Question: I am trying to create a music player/centre online.
I have a player that plays the music and displays the current track:

As you can see from th title of the song it is too long for the div. What i would like to do is scroll the text and reset it an rescroll etc.
I have attempted this with the below code:
html:
'''
<div id="top-bar">
<div id="player-container">
<div id="player">
<div id="level1">
<div class="current-track"><h1><span id="title">Party All Night (Sleep All Day) -</span> Sean Kingston</h1></div>
<div class="add-to-playlist"></div>
<div class="share"></div>
</div>
<div class="clearfix"></div>
<div id="level2">
<div class="current-time">0:00</div>
<div class="progress"><span id="slider"></span></div>
<div class="total-time">3:43</div>
</div>
</div>
</div>
</div>
'''
Jquery:
'''
$(function() {
var scroll_text;
$('div.current-track').hover(
function() {
var $elmt = $(this);
scroll_text = setInterval(function() {
scrollText($elmt);
}, 5);
}, function() {
clearInterval(scroll_text);
$(this).find('div.current-track h1').css({
left: 0
});
});
var scrollText = function($elmt) {
var left = $elmt.find('div.current-track h1').position().left - 1;
left = -left > $elmt.find('div.current-track h1').width() ? $elmt.find('div.current-track').width() : left;
$elmt.find('div.current-track h1').css({
left: left
});
};
});
'''
Any pointer would be appriciated
Here is a jsfiddle for you guys: <URL>
Could anybody tell me:
1. How to make this happen automatically? Done
2. How to slow the scrolling? Done
Here is the updated jsfiddle for you guys: <URL>
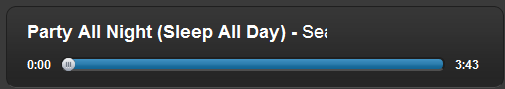
Answer: I think you are misunderstanding how <URL> works:
'''
$elmt.find('div.current-track h1')
'''
should be:
'''
$elmt.find('h1')
'''
<URL>
edit: updated fiddle for comments
<URL>